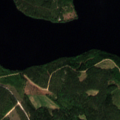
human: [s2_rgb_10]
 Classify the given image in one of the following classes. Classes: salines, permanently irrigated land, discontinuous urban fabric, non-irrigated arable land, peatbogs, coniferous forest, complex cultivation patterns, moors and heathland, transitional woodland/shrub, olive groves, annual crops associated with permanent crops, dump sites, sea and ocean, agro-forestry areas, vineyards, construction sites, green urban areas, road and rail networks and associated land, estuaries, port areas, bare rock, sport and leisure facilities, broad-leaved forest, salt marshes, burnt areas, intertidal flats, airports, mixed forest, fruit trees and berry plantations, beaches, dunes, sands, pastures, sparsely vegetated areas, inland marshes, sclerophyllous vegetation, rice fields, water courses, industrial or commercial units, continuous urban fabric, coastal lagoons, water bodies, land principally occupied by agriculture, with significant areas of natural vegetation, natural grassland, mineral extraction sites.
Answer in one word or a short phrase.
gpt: coniferous forest, mixed forest, water bodies